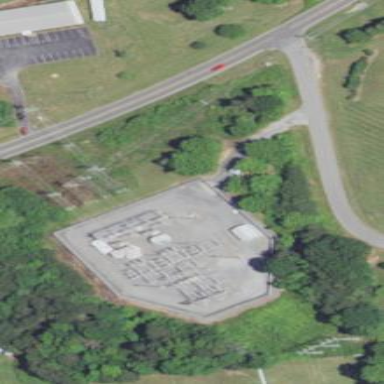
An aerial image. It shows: Distribution substation surrounded by fence.